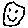
Label: smiley face